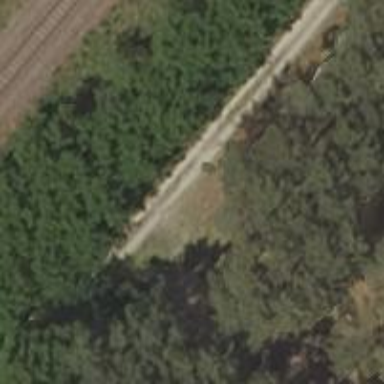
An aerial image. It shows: Ground track with grade 4 track type.